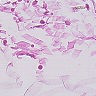
Metastatic tissue present: no